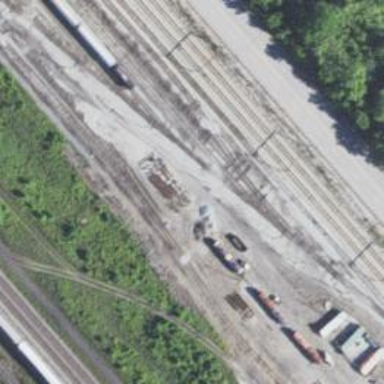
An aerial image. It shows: Railway yard.